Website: home-depot
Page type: billing-address
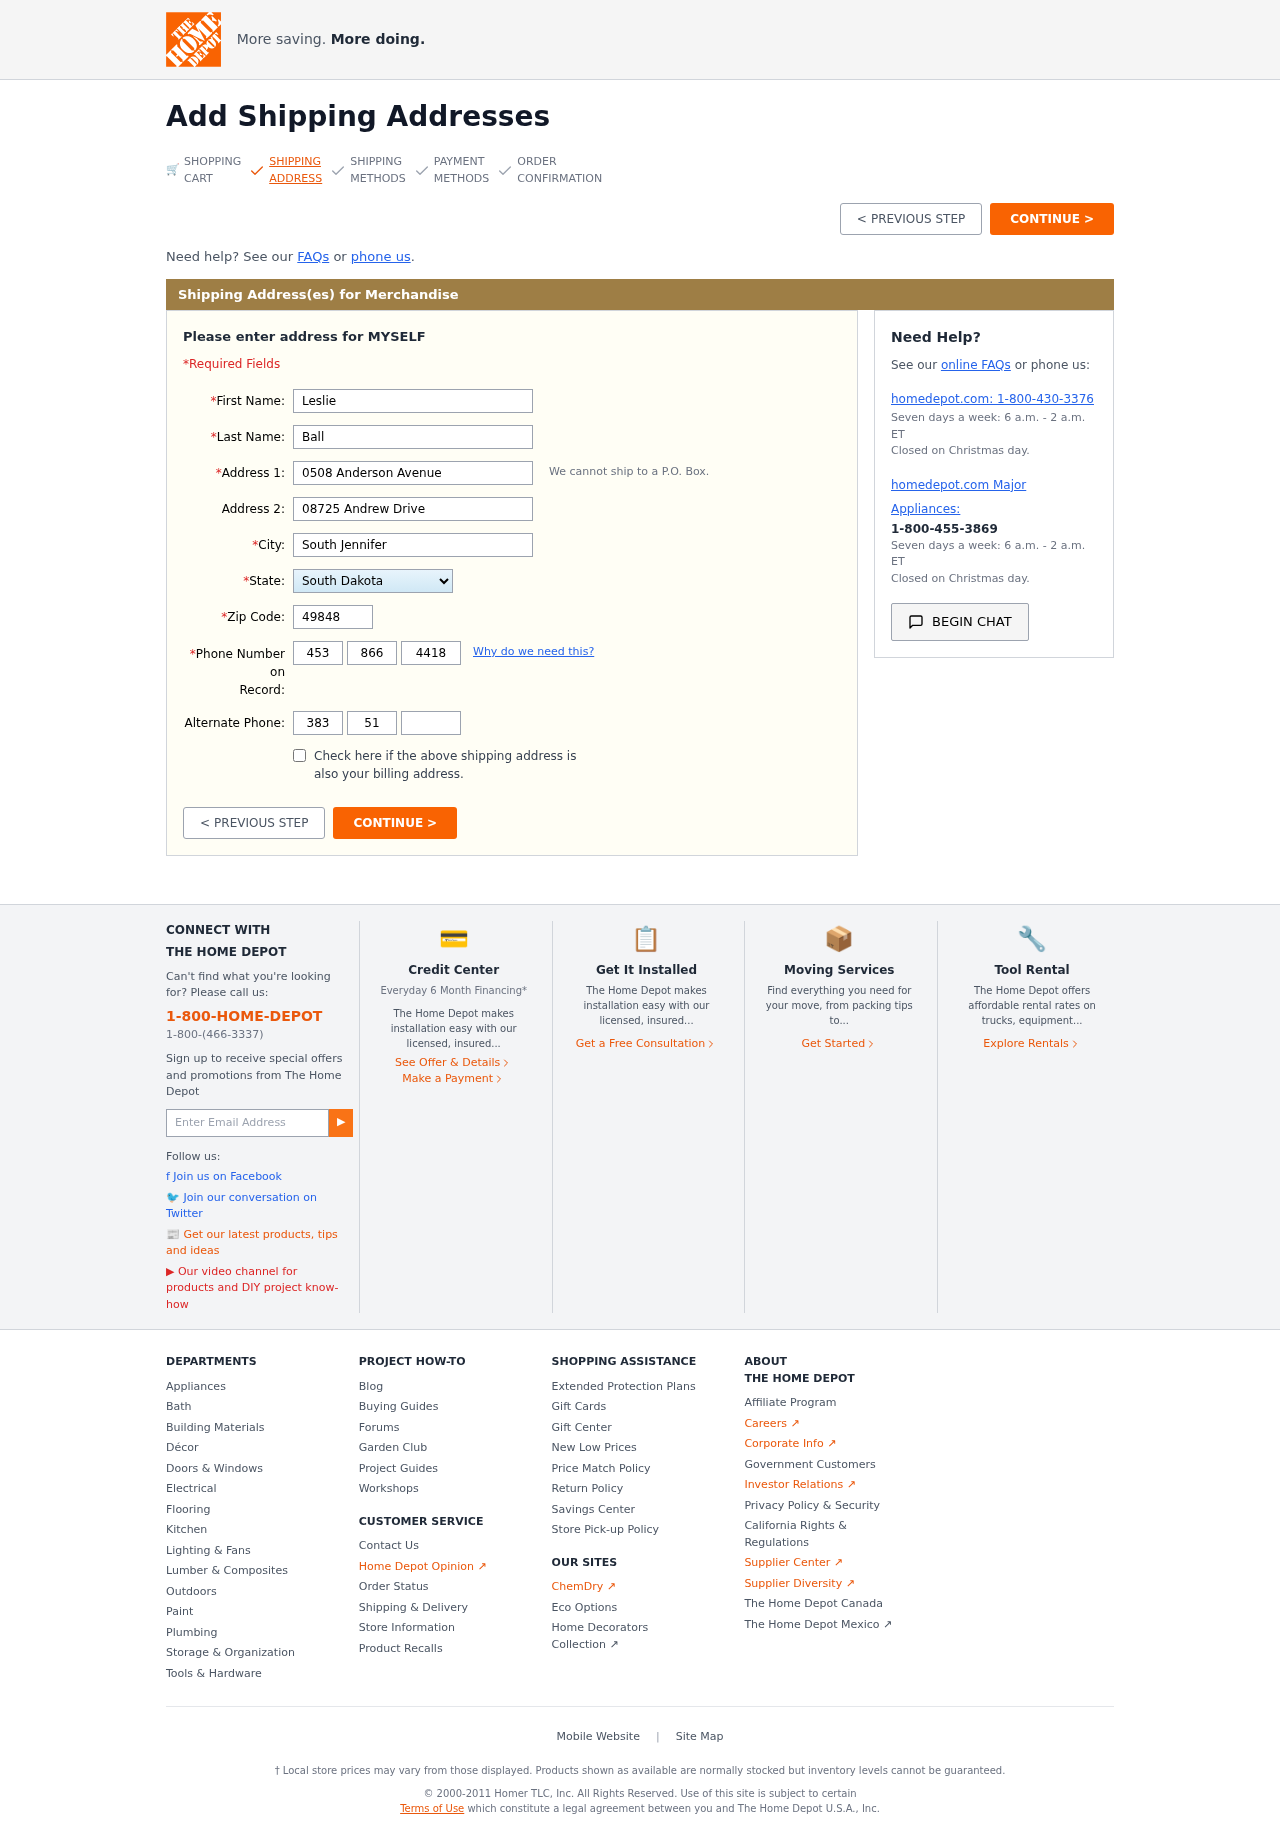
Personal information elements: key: PII_STATE
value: South Dakota
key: PII_FIRSTNAME
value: Leslie
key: PII_LASTNAME
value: Ball
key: PII_STREET
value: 0508 Anderson Avenue
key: PII_STREET2
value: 08725 Andrew Drive
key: PII_CITY
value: South Jennifer
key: PII_POSTCODE
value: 49848
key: PII_PHONE_AREA
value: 453
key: PII_PHONE_PREFIX
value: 866
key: PII_PHONE_LINE
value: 4418
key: PII_PHONE_ALT_AREA
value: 383
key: PII_PHONE_ALT_PREFIX
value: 511
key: PII_PHONE_ALT_LINE
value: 0967